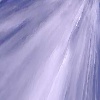
Label: cloud